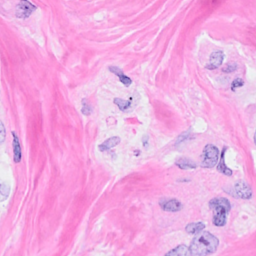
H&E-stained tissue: Breast